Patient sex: M
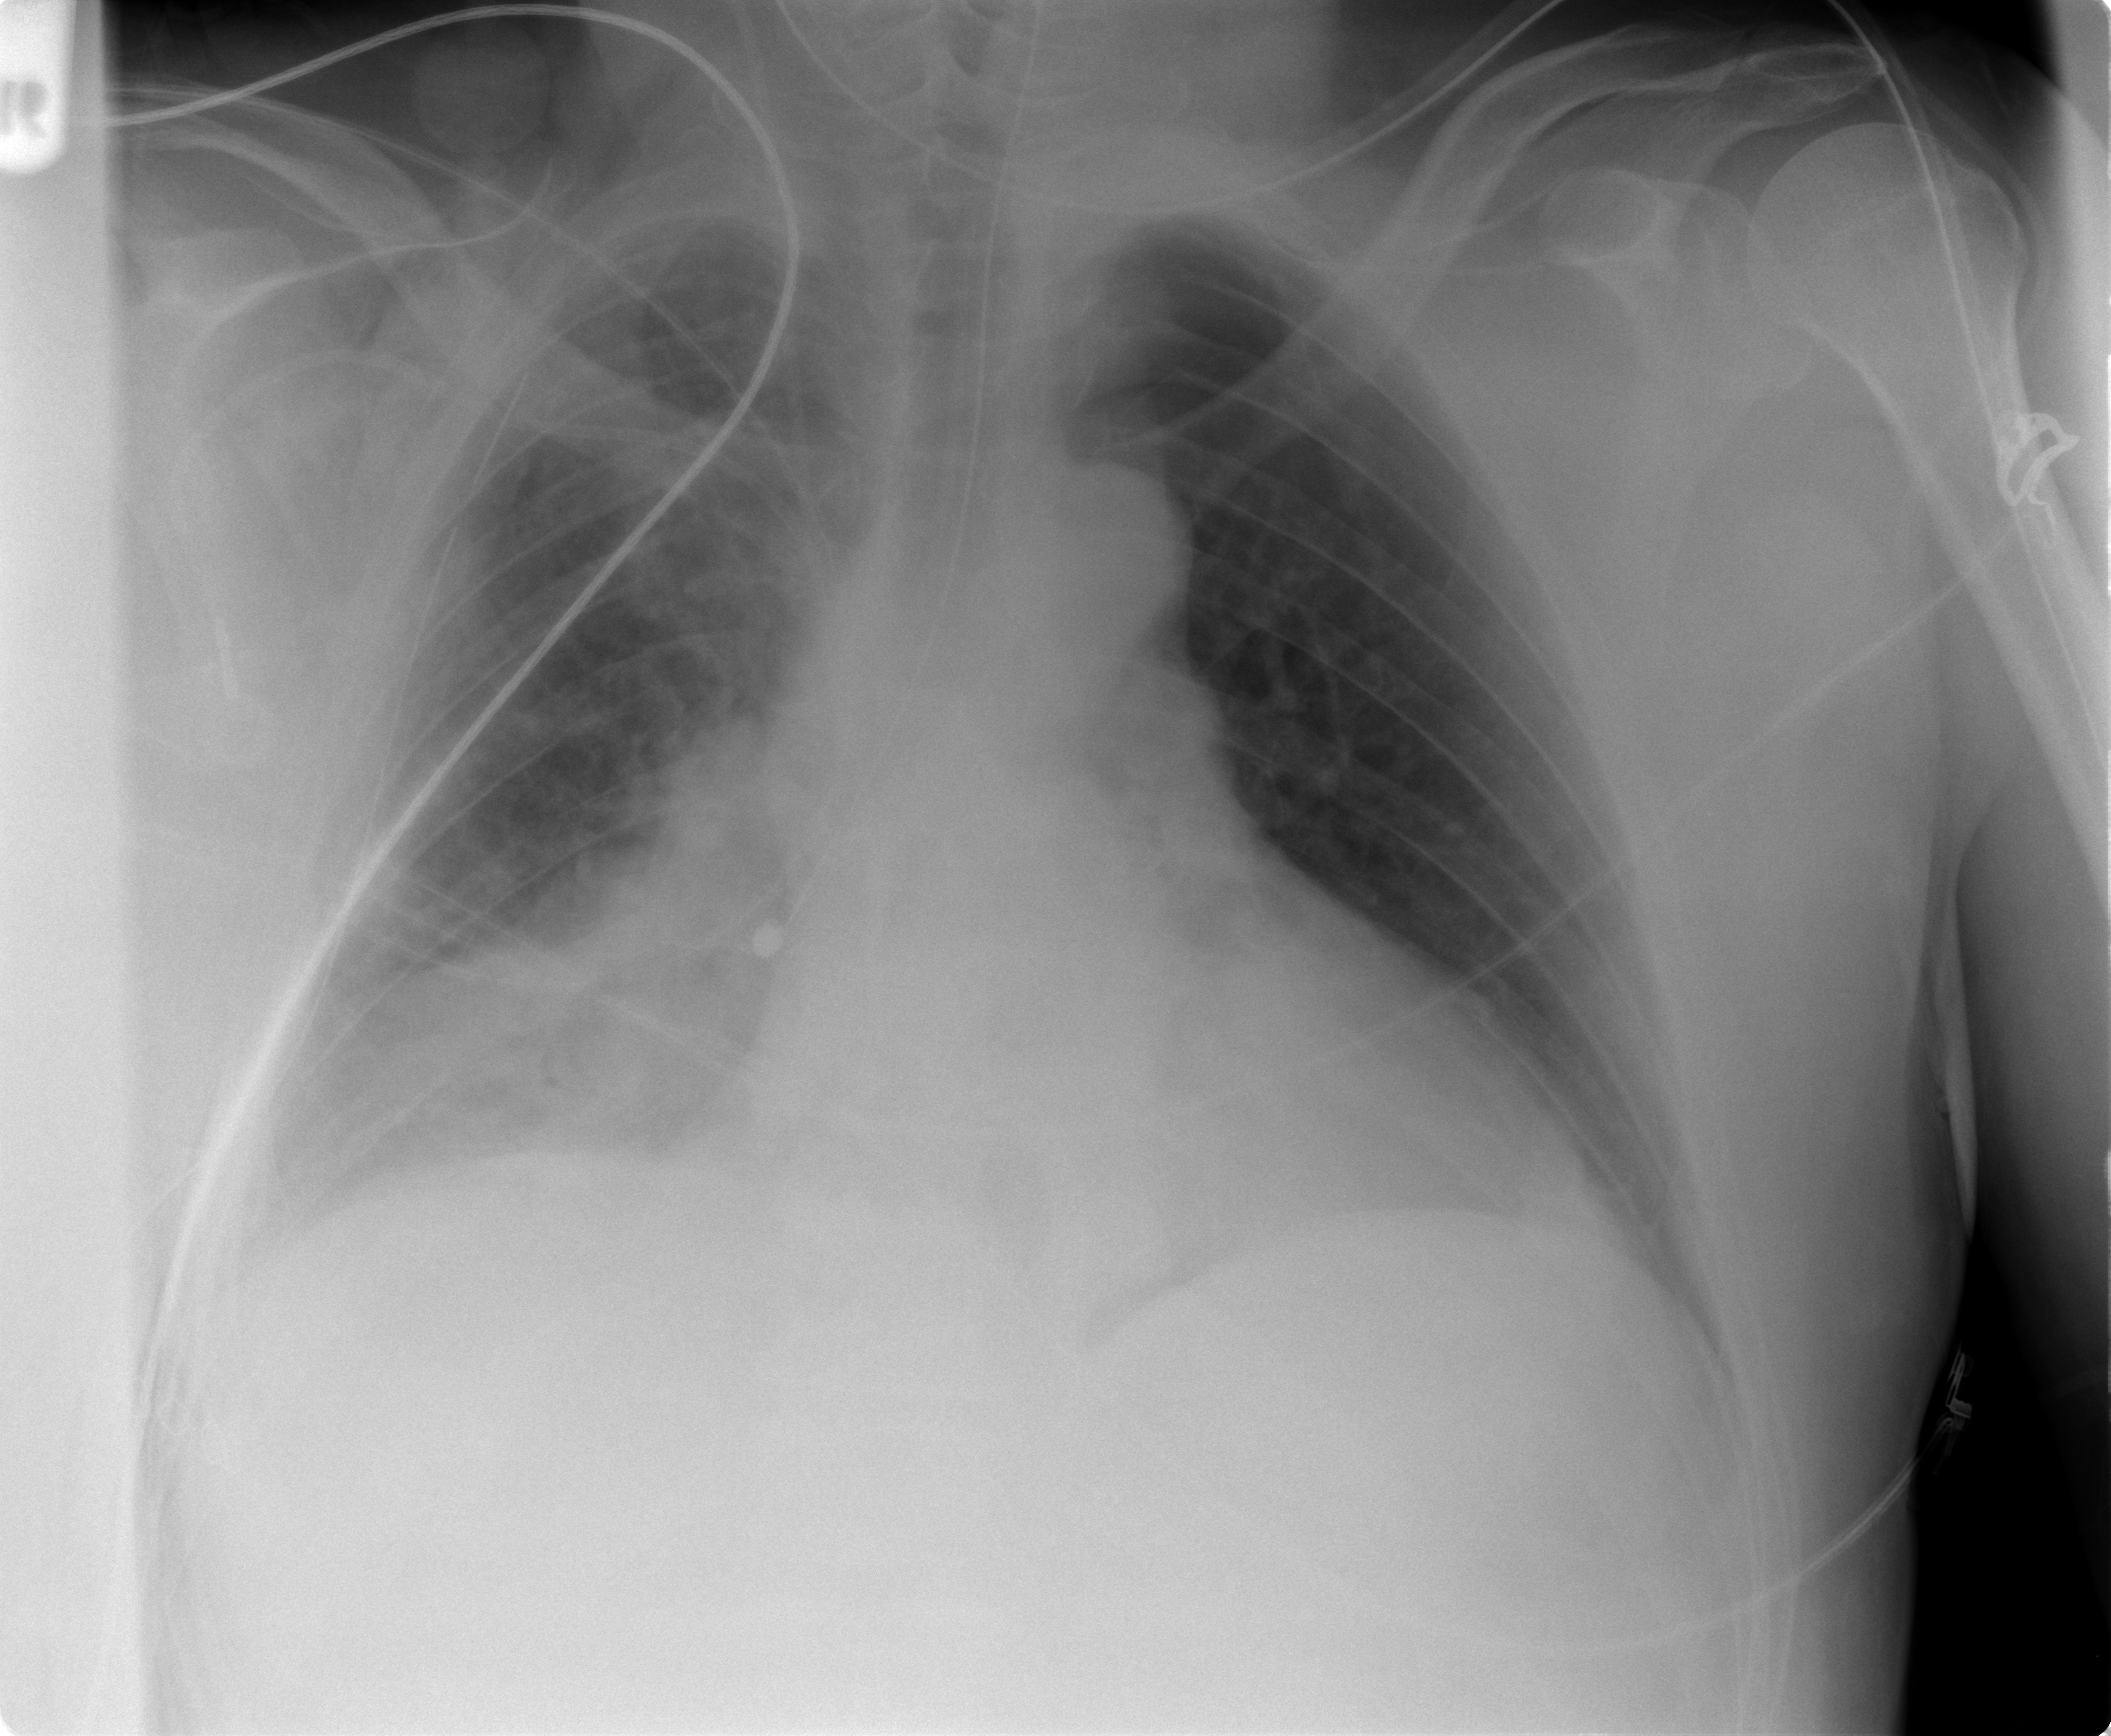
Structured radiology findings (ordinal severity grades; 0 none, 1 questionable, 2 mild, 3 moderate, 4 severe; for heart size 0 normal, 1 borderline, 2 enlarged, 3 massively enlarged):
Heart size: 2
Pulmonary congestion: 0
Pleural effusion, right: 2
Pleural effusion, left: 0
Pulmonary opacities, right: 2
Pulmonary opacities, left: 0
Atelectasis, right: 2
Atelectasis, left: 0